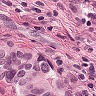
Metastatic tissue present: yes